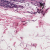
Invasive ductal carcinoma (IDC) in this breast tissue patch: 0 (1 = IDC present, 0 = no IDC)